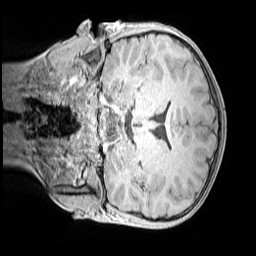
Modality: MP2RAGE
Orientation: coronal
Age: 10
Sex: male
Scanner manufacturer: siemens
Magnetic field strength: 3 T
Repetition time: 4 s
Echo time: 0.00299 s